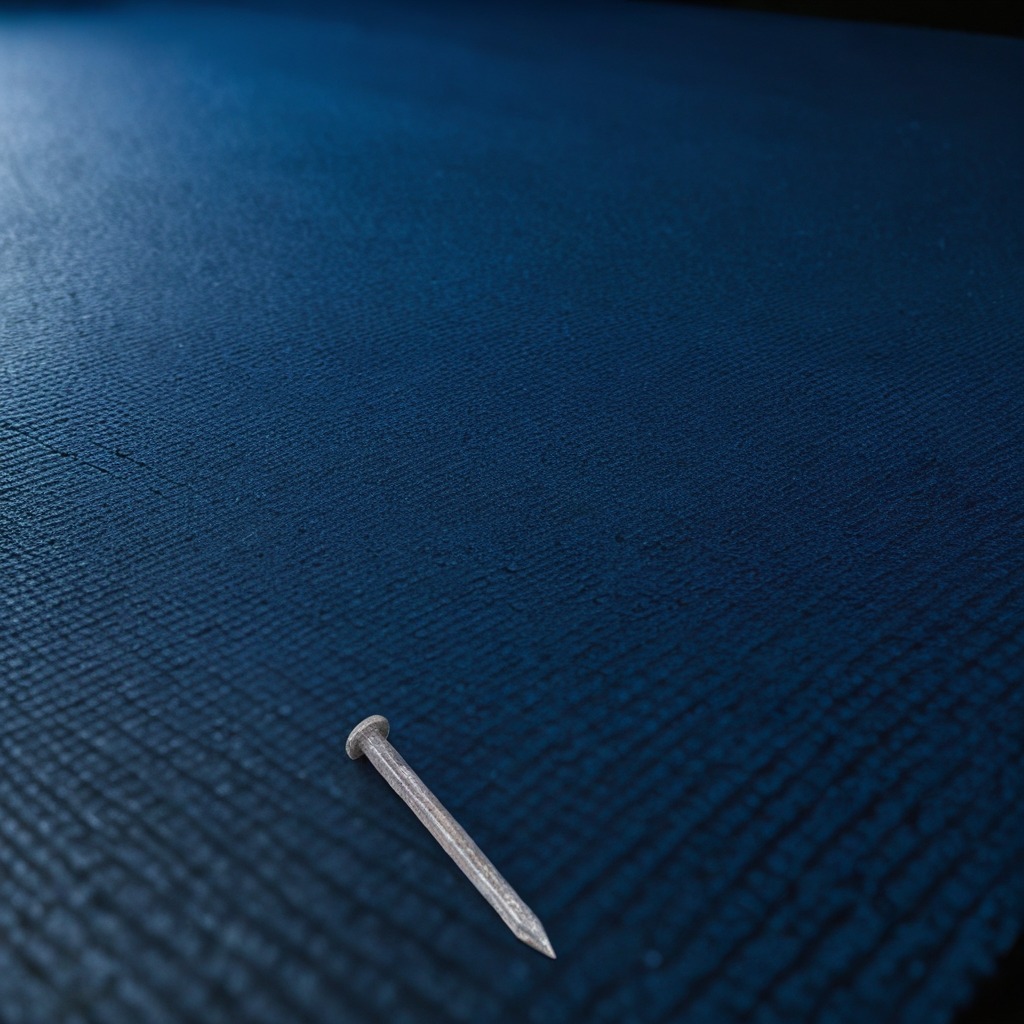
A nail lying on a granite tabletop